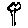
Label: tree